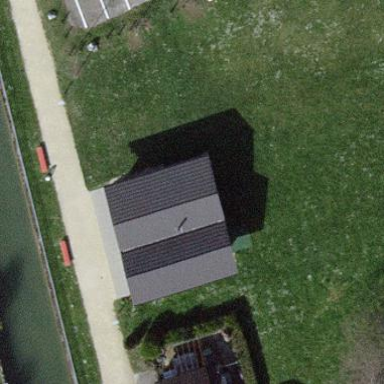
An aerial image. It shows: Shed.